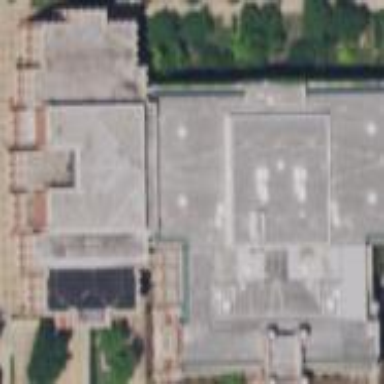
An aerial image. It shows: University building housing protected library.